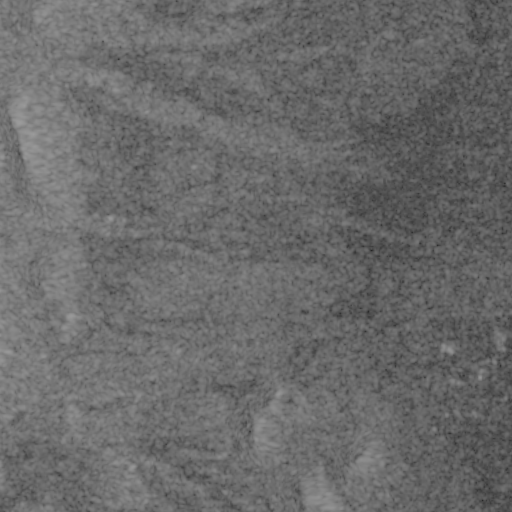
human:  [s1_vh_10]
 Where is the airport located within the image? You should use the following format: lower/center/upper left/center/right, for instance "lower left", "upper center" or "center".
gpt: The airport is located in the lower right of the image.
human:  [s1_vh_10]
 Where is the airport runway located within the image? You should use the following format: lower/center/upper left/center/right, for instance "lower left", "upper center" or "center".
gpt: The airport runway is located in the lower right of the image.
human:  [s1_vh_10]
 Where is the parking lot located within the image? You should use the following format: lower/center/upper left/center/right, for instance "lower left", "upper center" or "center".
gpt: The parking lot is located in the lower center of the image.
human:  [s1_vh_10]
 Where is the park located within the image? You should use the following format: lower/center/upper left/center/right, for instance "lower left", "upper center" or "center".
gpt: There is no park in the image.

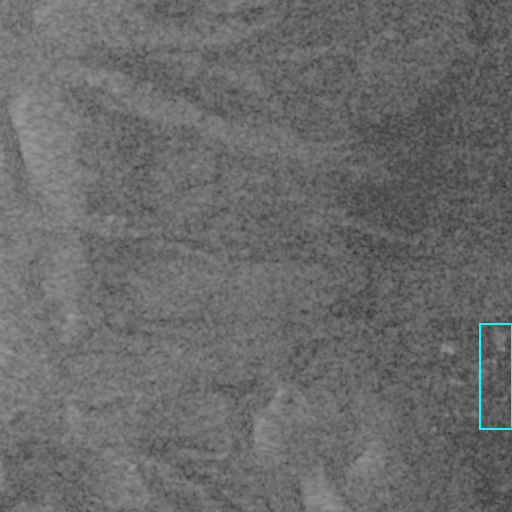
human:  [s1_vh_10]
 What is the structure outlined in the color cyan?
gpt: The structure outlined in cyan is an airport.
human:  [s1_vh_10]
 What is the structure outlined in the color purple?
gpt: There is no purple outline.